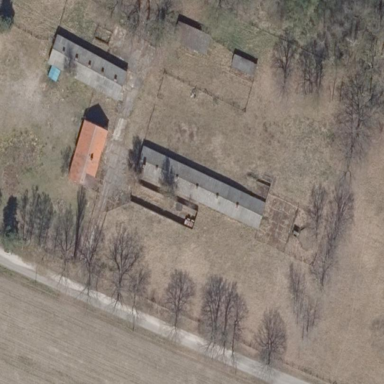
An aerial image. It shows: Farmyard area.